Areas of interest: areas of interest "Kaiming Grand Theater (Guanqian Street Branch)"
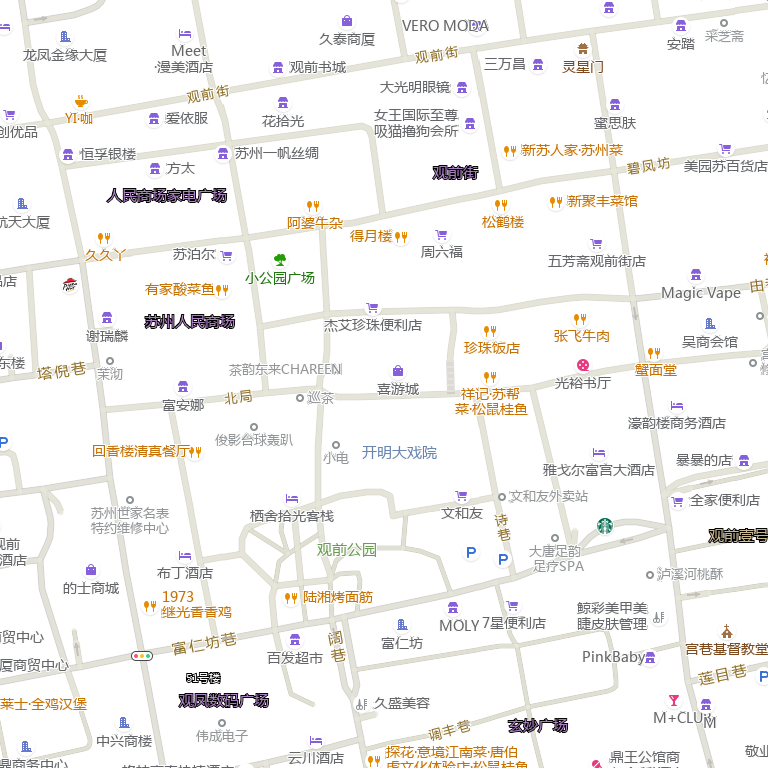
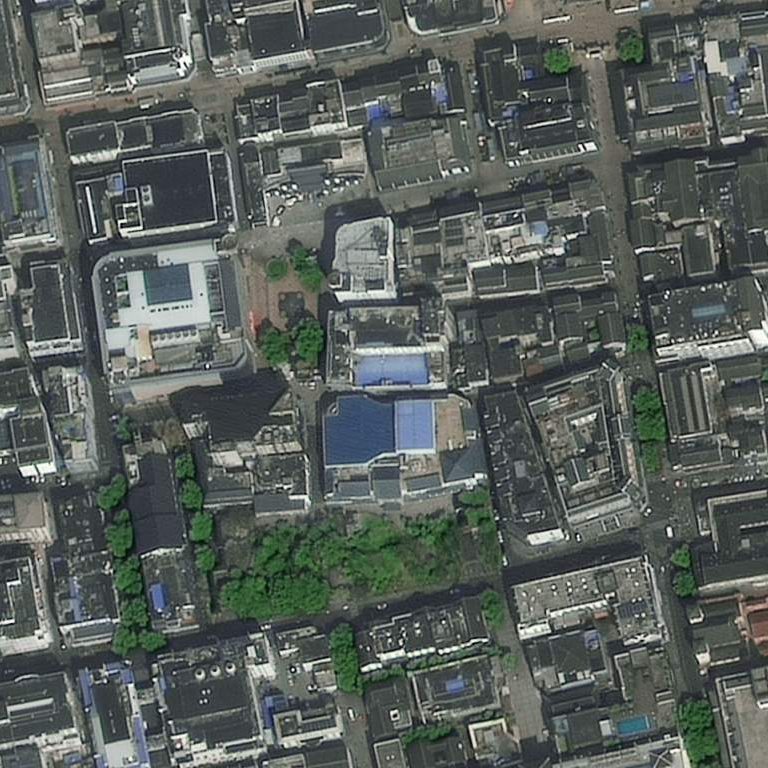